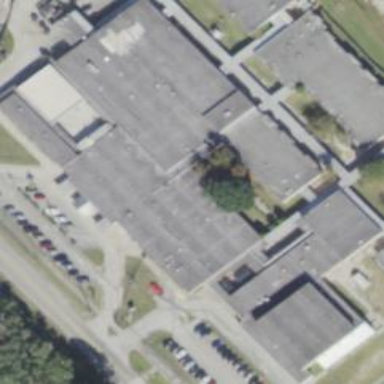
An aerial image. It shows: School building.